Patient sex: F
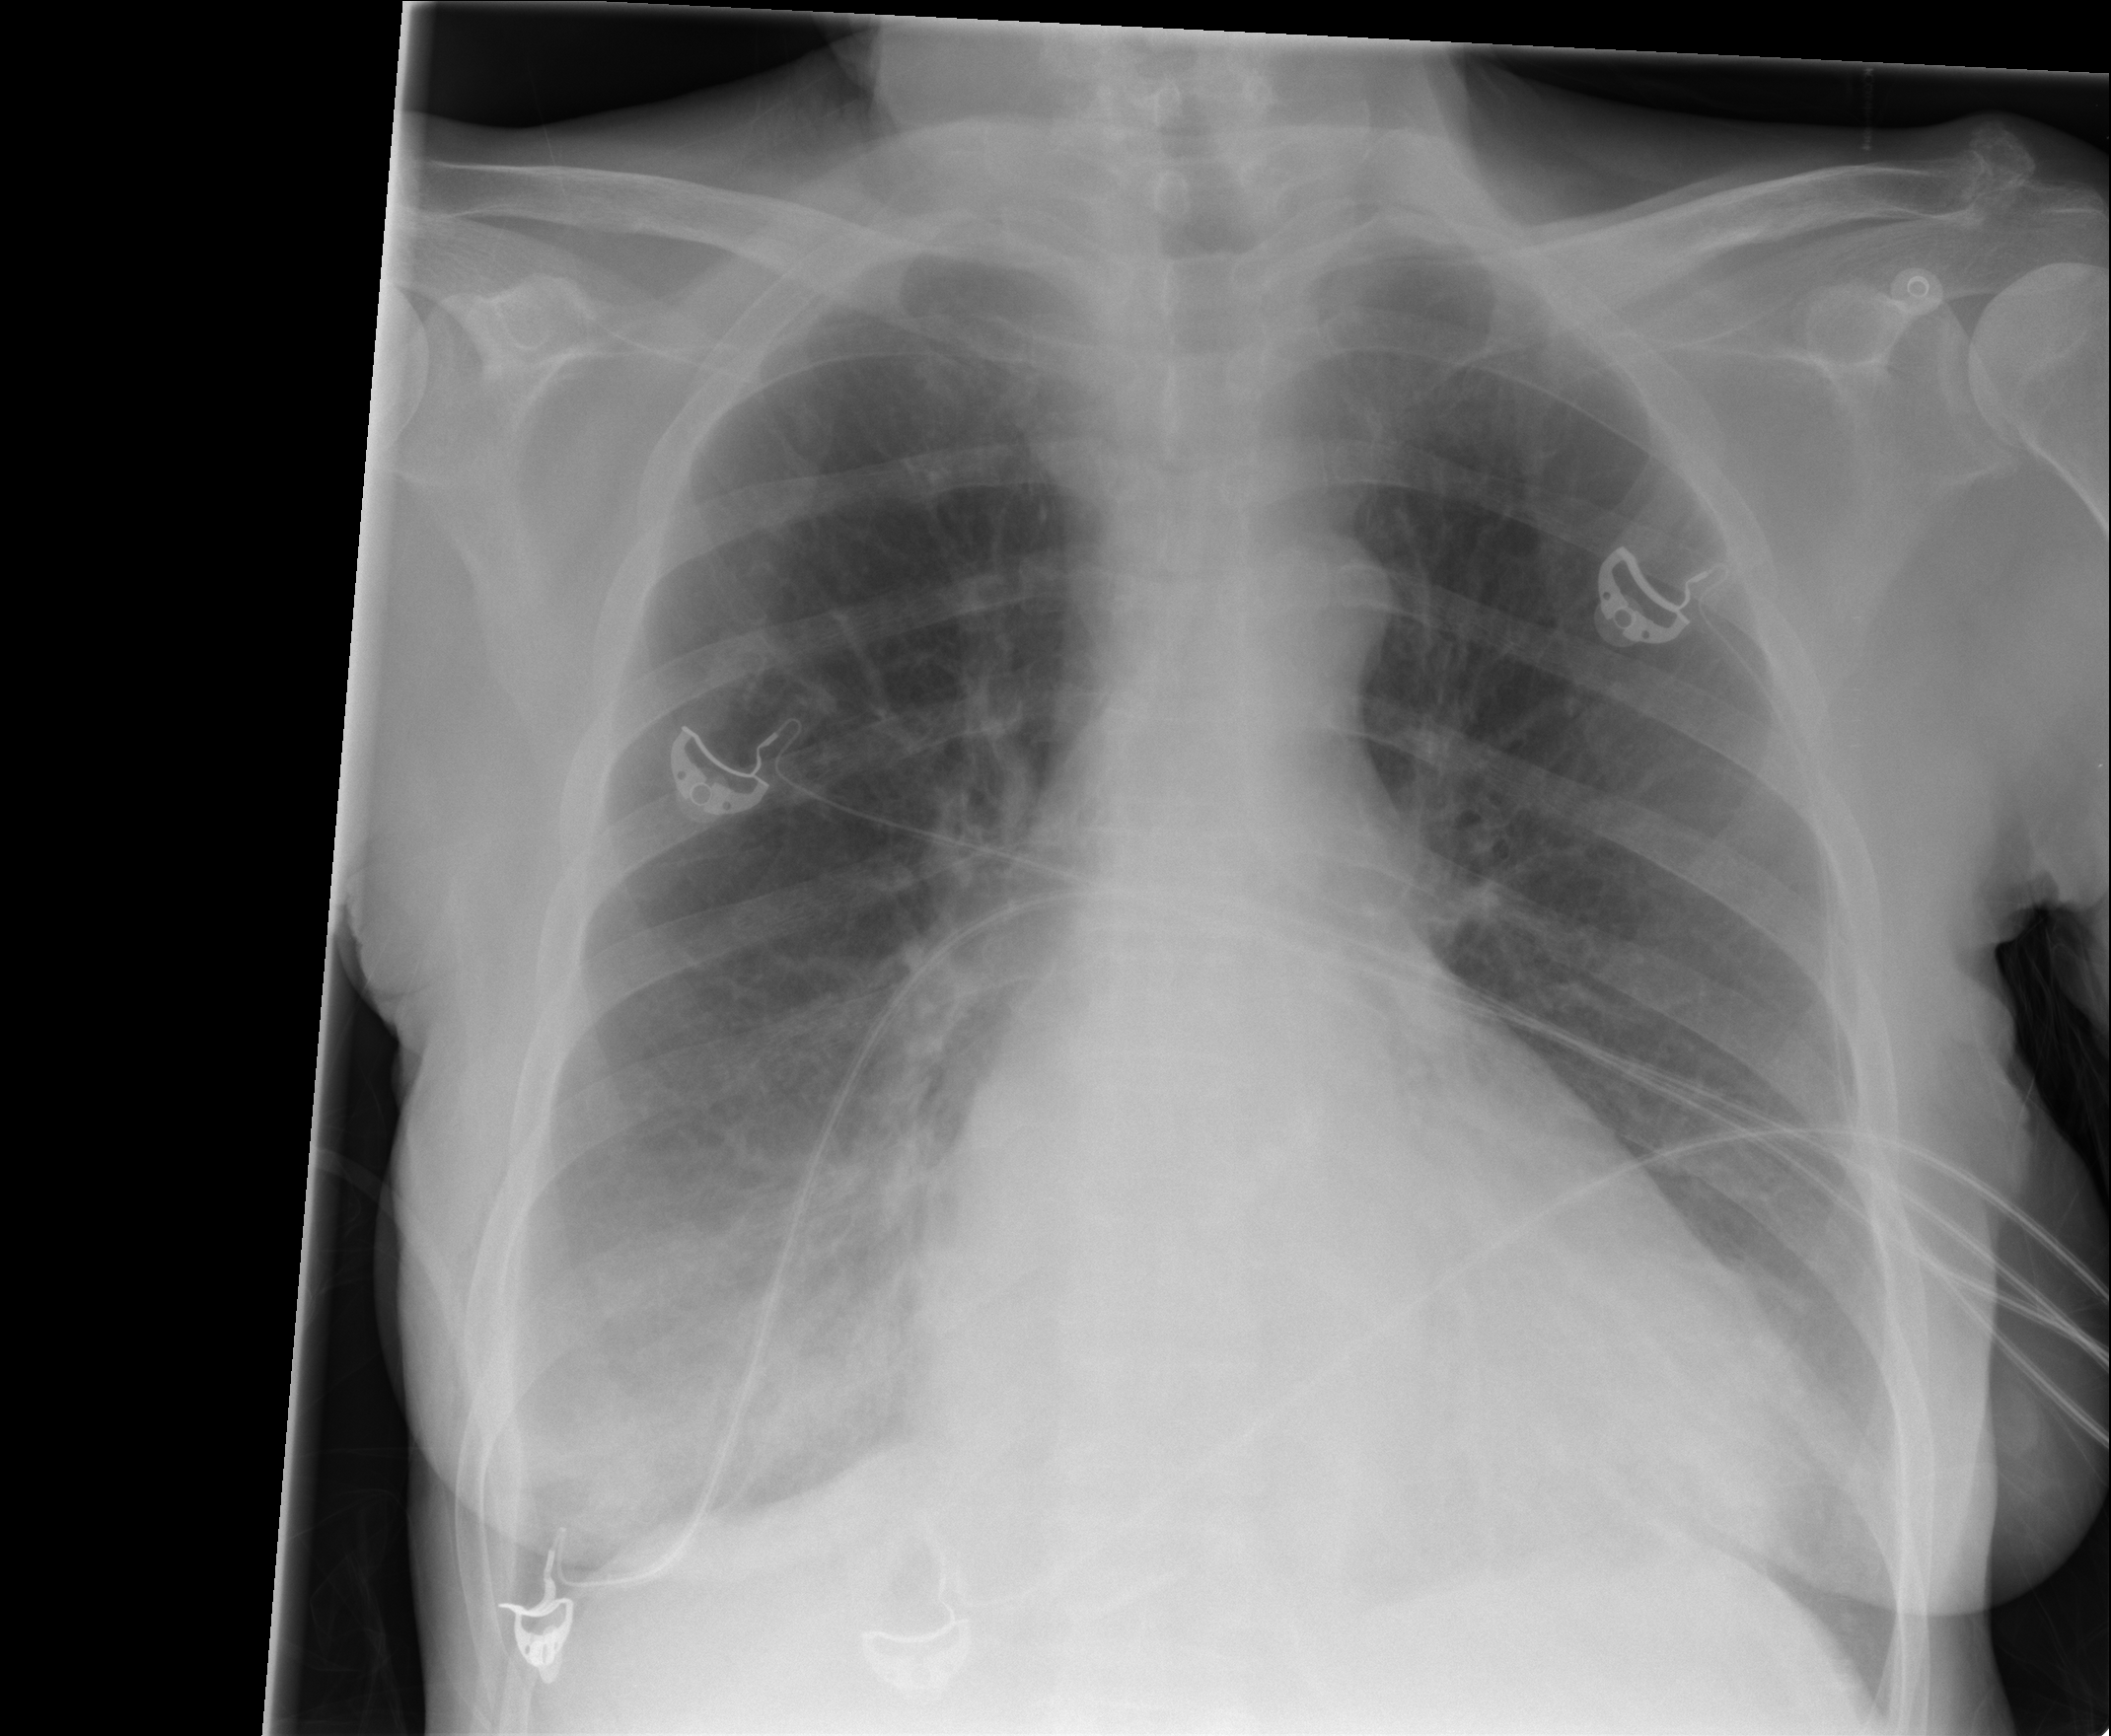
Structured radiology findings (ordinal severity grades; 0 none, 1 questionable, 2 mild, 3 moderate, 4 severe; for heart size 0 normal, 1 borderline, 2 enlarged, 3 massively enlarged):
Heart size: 1
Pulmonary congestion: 0
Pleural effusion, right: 2
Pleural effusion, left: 0
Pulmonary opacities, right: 0
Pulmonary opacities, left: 0
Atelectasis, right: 2
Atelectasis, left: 0